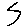
Label: zigzag